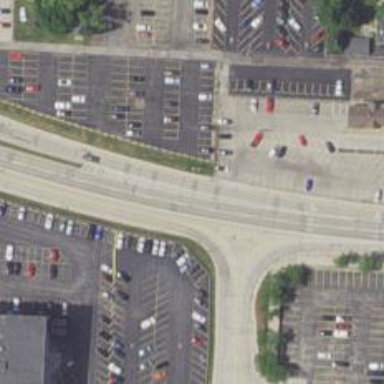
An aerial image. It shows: Road marking featuring gore chevron.